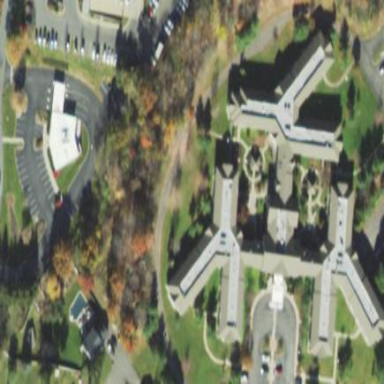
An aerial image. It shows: Building.